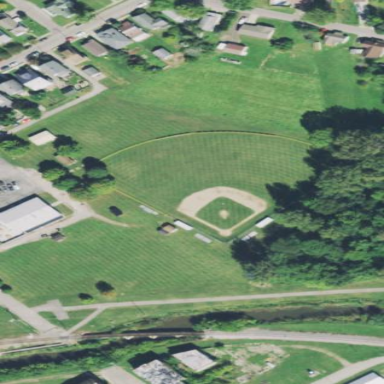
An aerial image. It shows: Baseball pitch for leisure and sports activities.